Question:
Please take a look at the image above. You can see that the navigation tabs in 'Actionbar' of the Google Play market screenshot is like 2/3rd the size of 'ActionbarSherlock' Samples/Styled application. I have searched and searched but couldn't find an attribute that can change this. So how can I decrease the size of these nav tabs. It looks like a pretty easy way of saving some screen real estate.
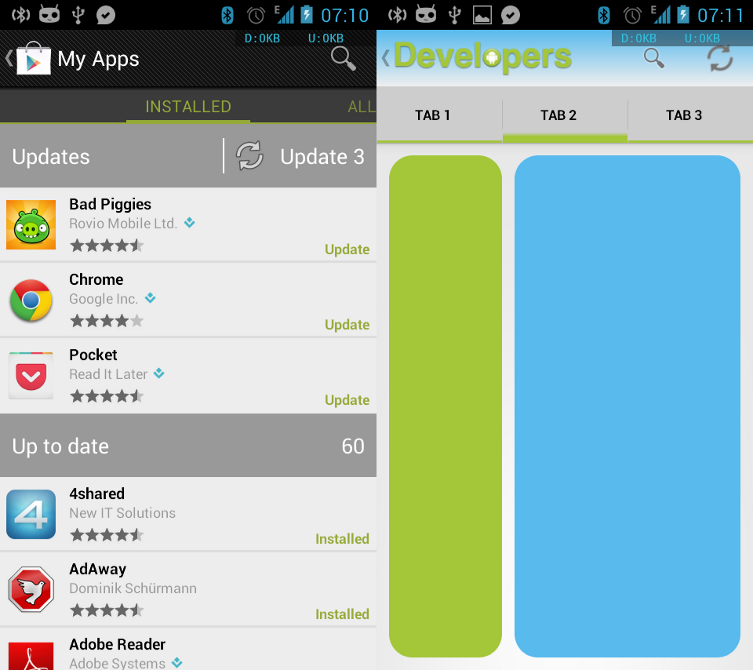
Answer: That is not action bar tabs. That is an indicator for use with a 'ViewPager'.
There is a rudimentary implementation of this in the support library ('PagerTitleStrip') but it leaves A LOT to be desired. You should take a look at <URL> for a much more comprehensive implementation.